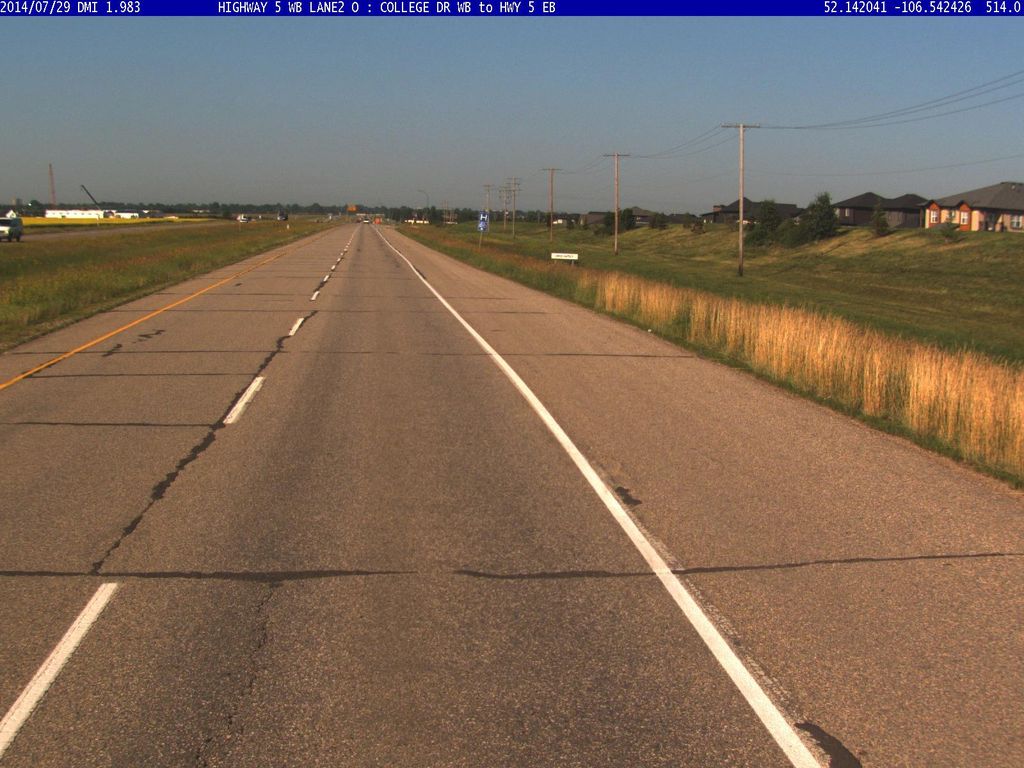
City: saskatoon